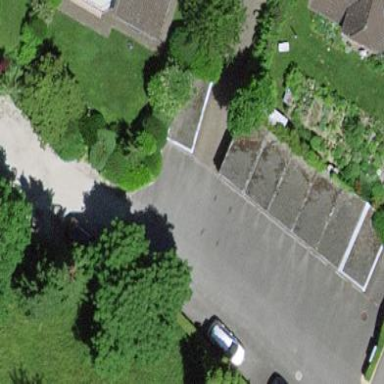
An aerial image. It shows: Group of garages.